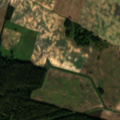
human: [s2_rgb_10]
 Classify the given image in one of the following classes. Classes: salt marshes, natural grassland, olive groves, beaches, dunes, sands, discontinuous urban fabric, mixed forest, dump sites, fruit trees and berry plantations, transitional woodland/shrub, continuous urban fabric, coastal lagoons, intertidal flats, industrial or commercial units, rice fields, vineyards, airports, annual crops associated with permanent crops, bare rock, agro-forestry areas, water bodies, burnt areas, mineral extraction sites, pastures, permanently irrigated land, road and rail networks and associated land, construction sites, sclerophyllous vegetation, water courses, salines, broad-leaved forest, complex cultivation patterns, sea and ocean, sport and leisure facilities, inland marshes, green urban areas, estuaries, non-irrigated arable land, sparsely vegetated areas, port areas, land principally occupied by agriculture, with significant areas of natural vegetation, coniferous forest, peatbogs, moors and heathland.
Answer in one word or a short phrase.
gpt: non-irrigated arable land, broad-leaved forest, mixed forest